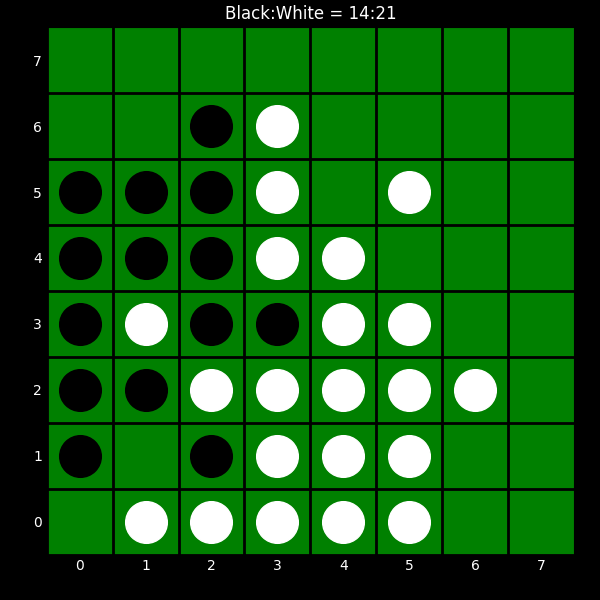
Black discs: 14
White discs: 21